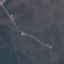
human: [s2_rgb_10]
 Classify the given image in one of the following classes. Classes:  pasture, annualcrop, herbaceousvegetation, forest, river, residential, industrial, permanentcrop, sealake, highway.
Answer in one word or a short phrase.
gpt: HerbaceousVegetation